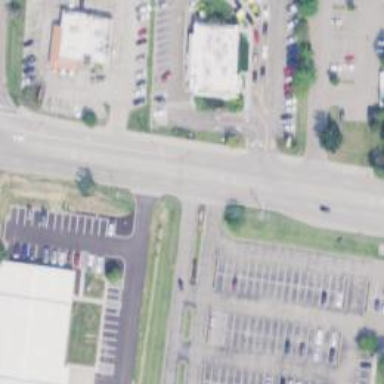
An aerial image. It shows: Tertiary road with asphalt surface.